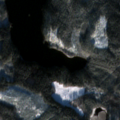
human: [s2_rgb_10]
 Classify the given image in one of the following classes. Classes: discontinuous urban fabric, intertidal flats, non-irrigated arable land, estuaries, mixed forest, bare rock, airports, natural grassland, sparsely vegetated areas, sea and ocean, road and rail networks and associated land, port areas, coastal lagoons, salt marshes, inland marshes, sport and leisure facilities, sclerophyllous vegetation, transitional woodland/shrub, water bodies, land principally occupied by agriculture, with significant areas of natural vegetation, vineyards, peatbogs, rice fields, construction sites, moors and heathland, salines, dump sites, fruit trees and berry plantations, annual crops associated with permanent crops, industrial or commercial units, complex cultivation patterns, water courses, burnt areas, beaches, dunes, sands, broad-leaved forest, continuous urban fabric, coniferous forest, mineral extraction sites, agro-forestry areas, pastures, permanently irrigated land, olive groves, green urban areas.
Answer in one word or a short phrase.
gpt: coniferous forest, mixed forest, transitional woodland/shrub, water bodies